Question: I'm having an issue currently with the Report Viewer control. My current project is an MVC3 app where I link in an aspx page with the Report Viewer control. The page displays, however, I cannot page through the results at all. Here is the code that I have.
Report.aspx
'''
<%@ Page Language="C#" AutoEventWireup="true" CodeBehind="Report.aspx.cs" Inherits="SOSNG.Reports.Report" %>
<%@ Register assembly="Microsoft.ReportViewer.WebForms, Version=10.0.0.0, Culture=neutral, PublicKeyToken=b03f5f7f11d50a3a" namespace="Microsoft.Reporting.WebForms" tagprefix="rsweb" %>
<!DOCTYPE html PUBLIC "-//W3C//DTD XHTML 1.0 Transitional//EN" "http://www.w3.org/TR/xhtml1/DTD/xhtml1-transitional.dtd">
<html>
<head id="Head1" runat="server">
<meta http-equiv="Content-Type" content="text/html; charset=iso-8859-1" />
<meta http-equiv="X-UA-Compatible" content="IE=8" />
<title>Report Viewer</title>
<link rel="stylesheet" href="../Content/Site.css"" type="text/css" />
</head>
<body>
<noscript><div class="noScript"><span class="errorMessage"></span>- This application works best with Javascript enabled.</div></noscript>
<div class="page">
<div id="MastHead">
<div id="MastHeadLeft"></div>
<%--<h1 id="ApplicationName"><span class="Skip"></span></h1>--%>
<div id="MastHeadRight"></div>
<div id="MasterMenu" class="clear">
</div>
</div>
<div id="MainPalette">
<div class="SubPalette"><h3 class="PaletteName"></h3>
<div class="SubPaletteContent">
<br />
<form id="form1" runat="server">
<asp:ScriptManager ID="ScriptManager1" runat="server"></asp:ScriptManager>
<div>
<rsweb:ReportViewer ID="SOSNGReportViewer" runat="server" AsyncRendering="False"
Height="100%" SizeToReportContent="False" Width="100%" ZoomPercent="100"
Font-Names="Verdana" Font-Size="8pt" InteractiveDeviceInfos="(Collection)"
WaitMessageFont-Names="Verdana" WaitMessageFont-Size="14pt"
ProcessingMode="Remote" ShowParameterPrompts="false">
</rsweb:ReportViewer>
</div>
</form>
</div>
</div>
</div>
<div id="Footer">
<div id="FooterSpan"></div>
<div id="FooterLeft"></div>
<div id="FooterRight"></div>
</div>
</div>
</body>
</html>
'''
Report.aspx.cs
'''
protected void Page_Load(object sender, EventArgs e)
{
//Report Type
var reportType = (string)Session["ReportType"];
//Search parameters
var searchFBINumber = string.Empty;
var searchVlanId = string.Empty;
var searchNetworkDevice = string.Empty;
var searchMACAddress = string.Empty;
var searchLocation = string.Empty;
var searchIPAddress = string.Empty;
var searchComment = string.Empty;
//Server Report setup
var serverReport = SOSNGReportViewer.ServerReport;
serverReport.ReportServerUrl = new Uri(ConfigurationManager.AppSettings["ReportServer"]);
serverReport.ReportPath = ConfigurationManager.AppSettings["ReportDirectory"] + reportType;
Microsoft.Reporting.WebForms.ReportParameter[] RptParameters;
//Switch on Report
switch (reportType)
{
case "CommentReport":
searchComment = (string)Session["Comment"];
if (!string.IsNullOrEmpty(searchComment))
{
RptParameters = new ReportParameter[1];
RptParameters[0] = new ReportParameter("Comment", searchComment);
this.SOSNGReportViewer.ServerReport.SetParameters(RptParameters);
this.SOSNGReportViewer.ServerReport.Refresh();
}
break;
case "FBINumberReport":
searchFBINumber = (string)Session["FBINumber"];
if (!string.IsNullOrEmpty(searchFBINumber))
searchFBINumber = null;
RptParameters = new ReportParameter[1];
RptParameters[0] = new ReportParameter("FBINumber", searchFBINumber);
this.SOSNGReportViewer.ServerReport.SetParameters(RptParameters);
this.SOSNGReportViewer.ServerReport.Refresh();
break;
case "IPAddressReport":
searchIPAddress = (string)Session["NetworkIPAddress"];
if (!string.IsNullOrEmpty(searchIPAddress))
{
RptParameters = new ReportParameter[1];
RptParameters[0] = new ReportParameter("IPAddress", searchIPAddress);
this.SOSNGReportViewer.ServerReport.SetParameters(RptParameters);
this.SOSNGReportViewer.ServerReport.Refresh();
}
break;
case "LocationReport":
searchLocation = (string)Session["Location"];
if (!string.IsNullOrEmpty(searchLocation))
searchLocation = null;
RptParameters = new ReportParameter[1];
RptParameters[0] = new ReportParameter("Location", searchLocation);
this.SOSNGReportViewer.ServerReport.SetParameters(RptParameters);
this.SOSNGReportViewer.ServerReport.Refresh();
break;
case "MACAddressReport":
searchMACAddress = (string)Session["MACAddress"];
if (!string.IsNullOrEmpty(searchMACAddress))
searchMACAddress = null;
RptParameters = new ReportParameter[1];
RptParameters[0] = new ReportParameter("MACAddress", searchMACAddress);
this.SOSNGReportViewer.ServerReport.SetParameters(RptParameters);
this.SOSNGReportViewer.ServerReport.Refresh();
break;
case "NetworkDeviceReport":
searchNetworkDevice = (string)Session["NetworkDevice"];
if (!string.IsNullOrEmpty(searchNetworkDevice))
searchNetworkDevice = null;
RptParameters = new ReportParameter[1];
RptParameters[0] = new ReportParameter("NetworkDevice", searchNetworkDevice);
this.SOSNGReportViewer.ServerReport.SetParameters(RptParameters);
this.SOSNGReportViewer.ServerReport.Refresh();
break;
case "VlanNumberReport":
searchVlanId = (string)Session["VlanId"];
if (!string.IsNullOrEmpty(searchVlanId))
{
RptParameters = new ReportParameter[1];
RptParameters[0] = new ReportParameter("VlanId", searchVlanId);
this.SOSNGReportViewer.ServerReport.SetParameters(RptParameters);
this.SOSNGReportViewer.ServerReport.Refresh();
}
break;
default:
break;
}
}
'''

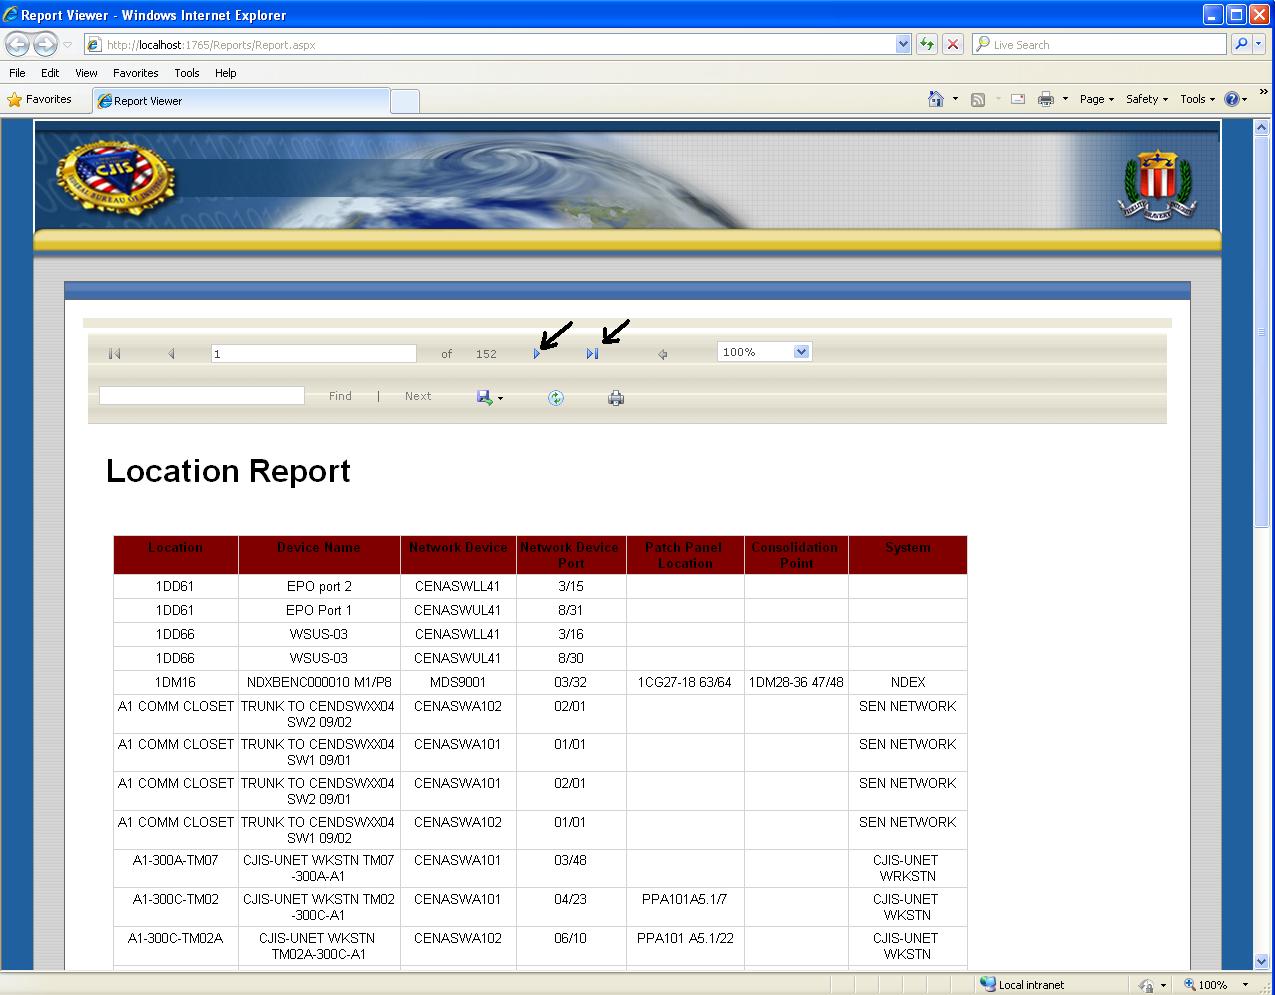
Answer: I figured it out. I needed to do a check on !IsPostBack at the beginning. Each PostBack just rebinded the data and reset the control. Should have known it was something simple.